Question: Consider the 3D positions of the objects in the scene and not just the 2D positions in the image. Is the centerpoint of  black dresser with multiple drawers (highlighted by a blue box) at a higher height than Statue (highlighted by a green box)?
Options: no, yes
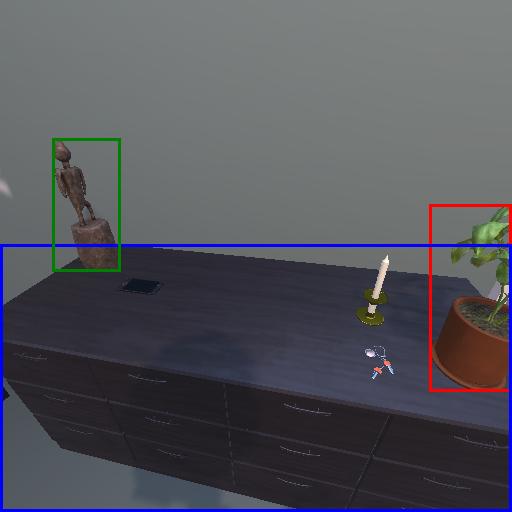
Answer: no